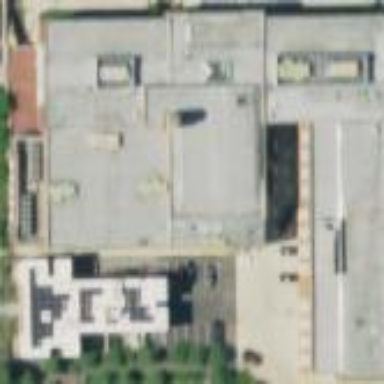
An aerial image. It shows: Middle school building. It is institution focusing on education.